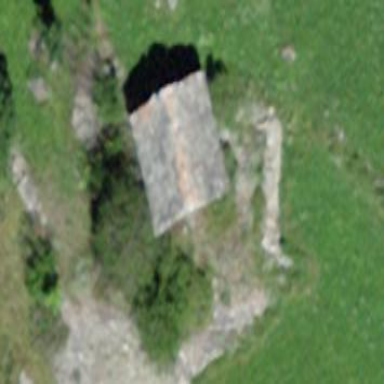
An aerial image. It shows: Barn.